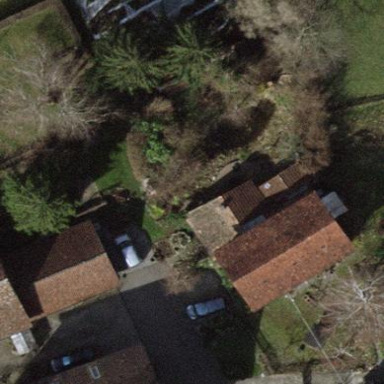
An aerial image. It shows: Shed building.